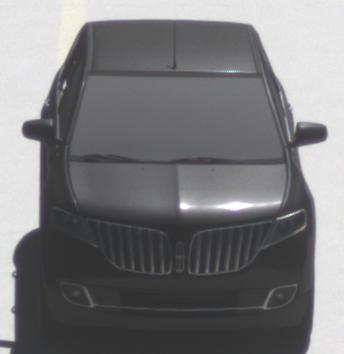
Make: Lincoln
Model: MKX
Detailed model: Gen. 1 CD3
Model produced from: 2010
Model produced until: 2015
Doors: 5
Color: black
Road condition: dry road
Daytime: midday
Contrast: high contrast